Group 1:
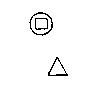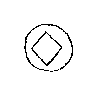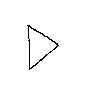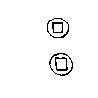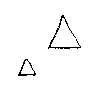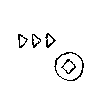
Group 2:
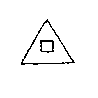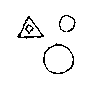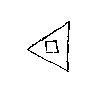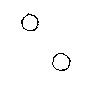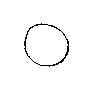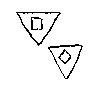
Rule separating the two groups: A shape contains a square if and only if it is a circle vs. a shape contains a square if and only if it is a triangle.
Concepts: iff, inside, triangle
Author: Douglas R. Hofstadter